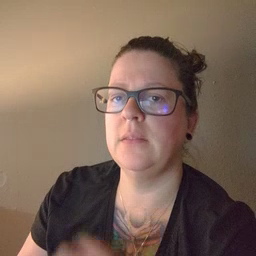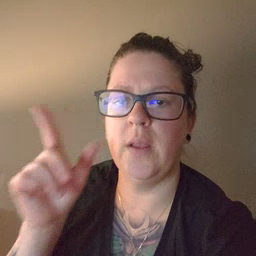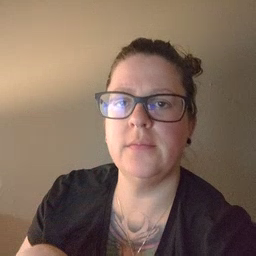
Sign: awake